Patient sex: F
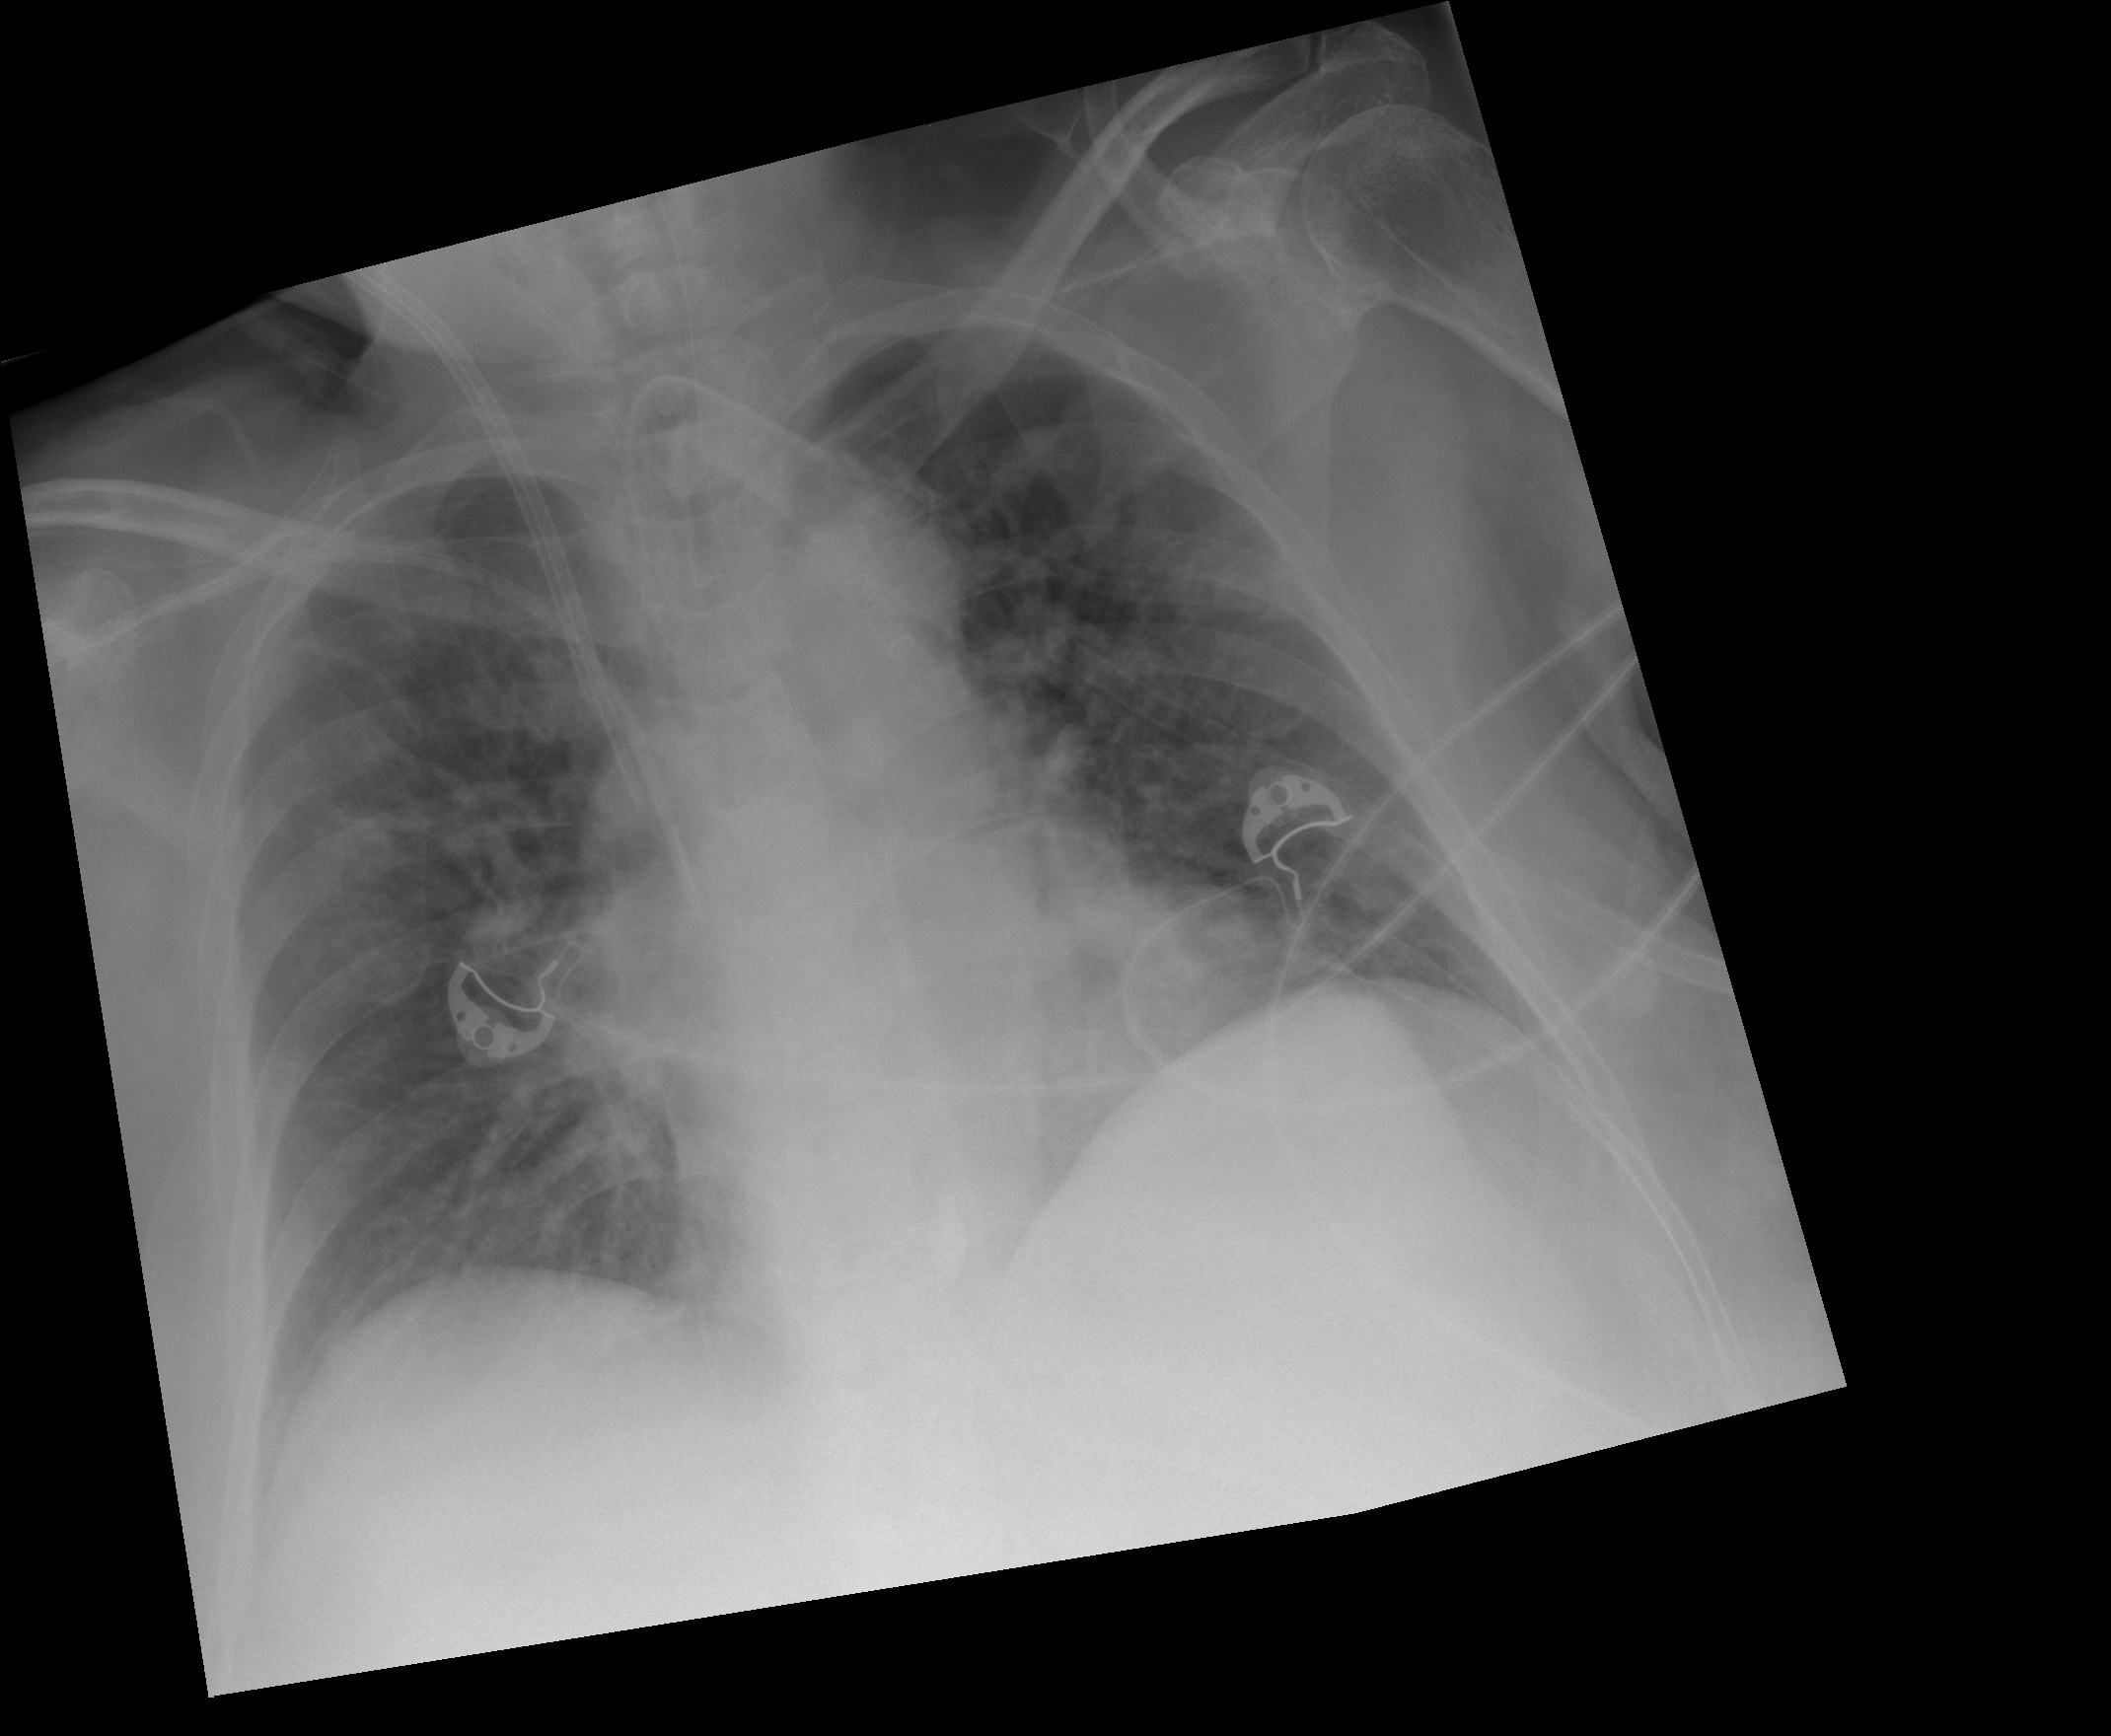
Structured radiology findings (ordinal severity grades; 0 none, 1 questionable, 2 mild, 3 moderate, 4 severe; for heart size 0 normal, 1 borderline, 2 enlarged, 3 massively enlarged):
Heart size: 2
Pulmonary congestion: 3
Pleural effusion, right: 0
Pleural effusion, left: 0
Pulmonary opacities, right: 2
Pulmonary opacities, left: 2
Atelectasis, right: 0
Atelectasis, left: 0